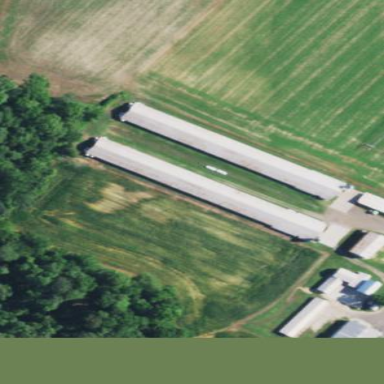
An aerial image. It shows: Farm auxiliary building.